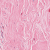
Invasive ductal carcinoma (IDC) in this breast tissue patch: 0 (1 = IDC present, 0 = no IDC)